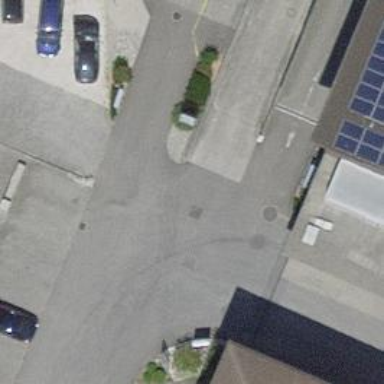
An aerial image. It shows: Road serving as parking aisle.